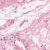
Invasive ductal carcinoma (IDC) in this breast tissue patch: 0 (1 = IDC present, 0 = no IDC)